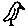
Label: bird